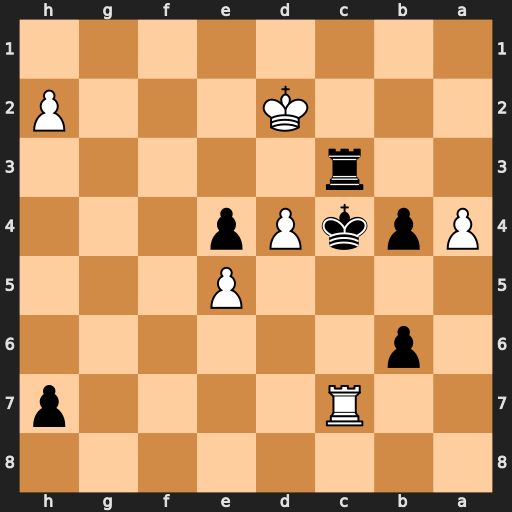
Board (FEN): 8/2R4p/1p6/4P3/PpkPp3/2r5/3K3P/8
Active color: b
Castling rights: -
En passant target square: -
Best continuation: Kxd4 Rd7+ Kxe5